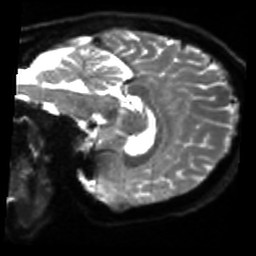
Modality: sbref
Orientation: sagittal
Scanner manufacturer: siemens
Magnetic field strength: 3 T
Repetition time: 4 s
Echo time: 0.0594 s